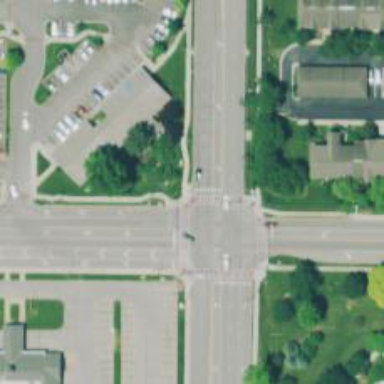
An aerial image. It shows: Solid stop line on the road.